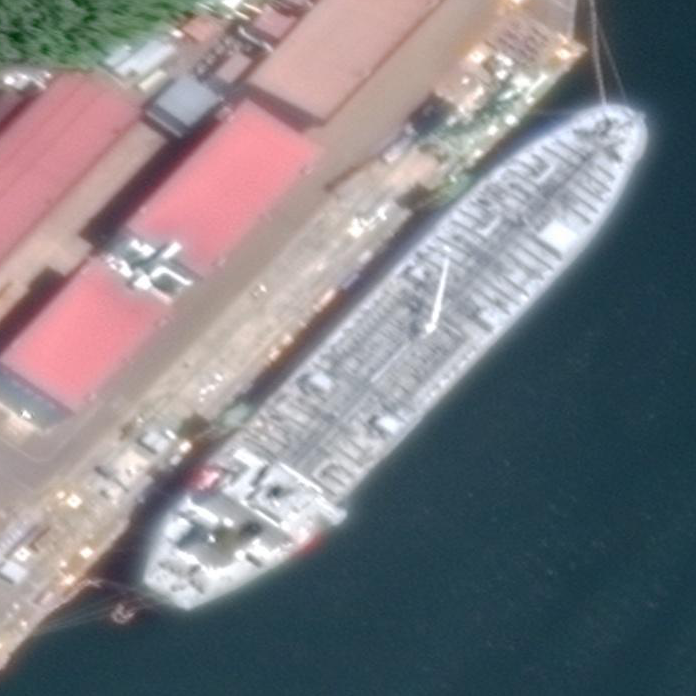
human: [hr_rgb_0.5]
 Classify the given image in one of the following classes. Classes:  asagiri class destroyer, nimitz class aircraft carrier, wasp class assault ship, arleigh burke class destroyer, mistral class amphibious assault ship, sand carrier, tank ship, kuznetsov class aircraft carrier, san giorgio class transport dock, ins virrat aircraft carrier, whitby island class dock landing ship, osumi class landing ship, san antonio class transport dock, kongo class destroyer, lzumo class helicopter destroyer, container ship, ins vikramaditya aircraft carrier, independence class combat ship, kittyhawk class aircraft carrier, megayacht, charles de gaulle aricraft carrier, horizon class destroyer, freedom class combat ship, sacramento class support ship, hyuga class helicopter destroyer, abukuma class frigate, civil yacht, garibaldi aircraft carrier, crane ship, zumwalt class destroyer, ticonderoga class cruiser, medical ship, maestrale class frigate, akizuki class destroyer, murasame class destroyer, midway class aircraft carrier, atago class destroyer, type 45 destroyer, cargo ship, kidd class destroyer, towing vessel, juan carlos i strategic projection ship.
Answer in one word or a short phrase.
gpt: Tank ship